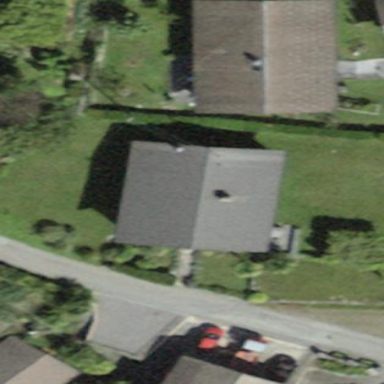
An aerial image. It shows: Detached building.